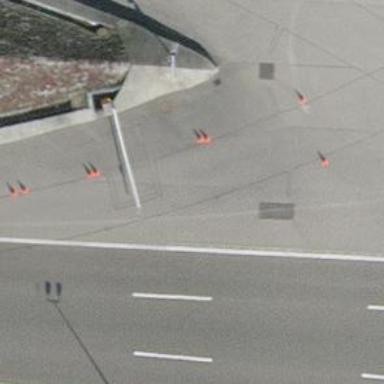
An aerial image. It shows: Lift gate barrier.